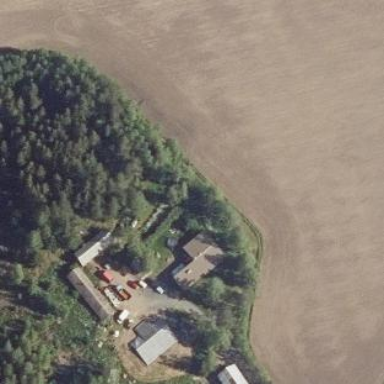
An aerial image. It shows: Farmyard area.